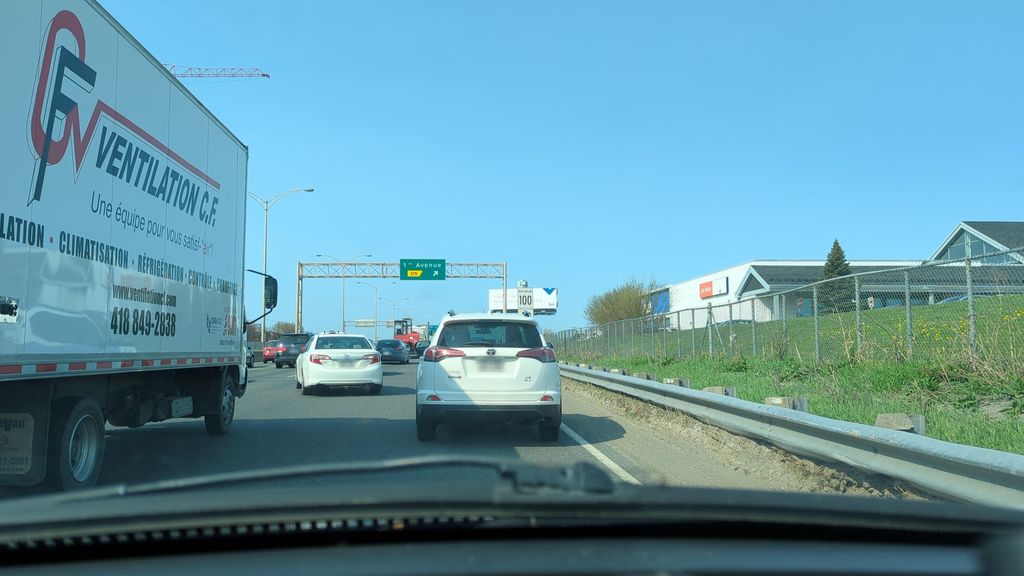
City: quebec_city